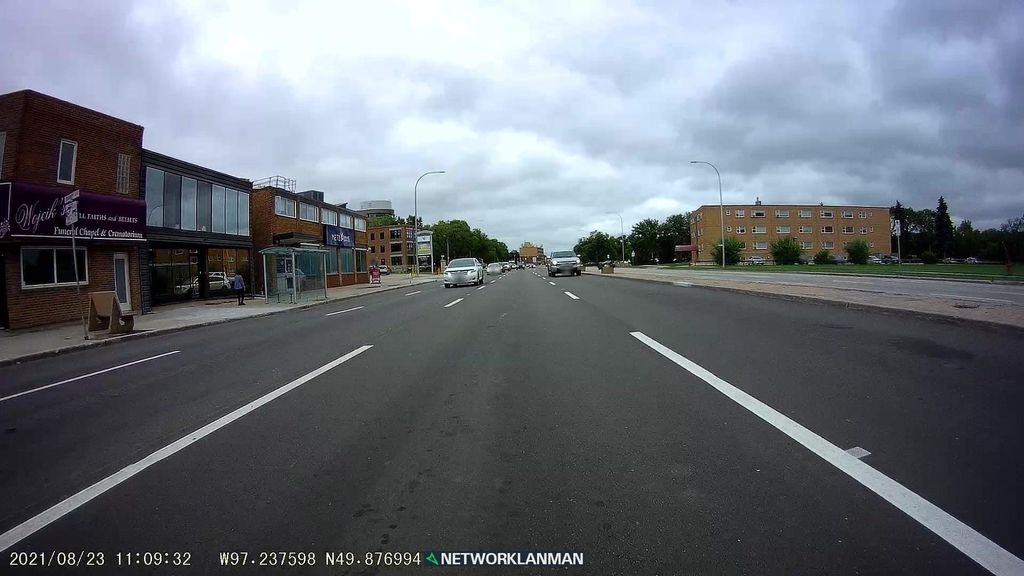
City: winnipeg